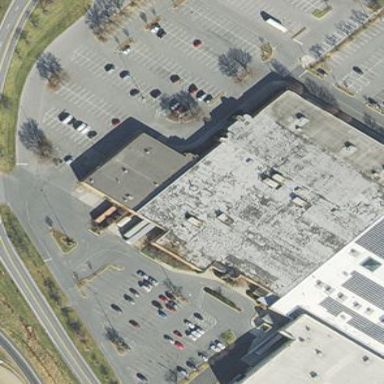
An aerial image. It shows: Department store building.